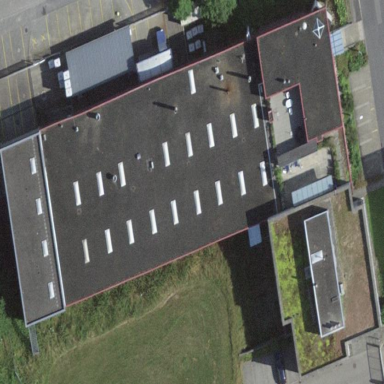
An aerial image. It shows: Industrial building.